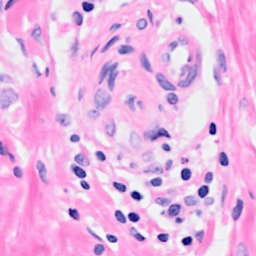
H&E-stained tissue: Breast